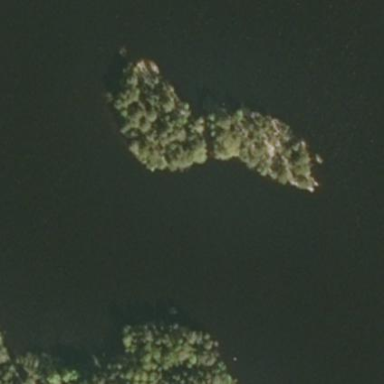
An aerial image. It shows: Image showing island.